Question: I have an interface laid out in storyboard, and one of my controllers gets pushed into the ... . I cannot seem to find a way to set it's navigation item's title. It is set up in the storyboard, but does not appear.
Here's the structure Tabbar > relationship to Navigation controller> relationship to view controller
'''
self.navigationItem.title = @"DOES NOT WORK";
UINavigationBar *moreNavigationBar = self.tabBarController.moreNavigationController. navigationBar;
moreNavigationBar.topItem.title = @"SETS THE BACK BUTTON TITLE";
'''

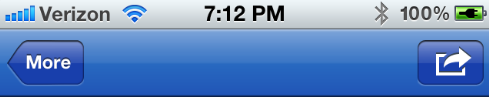
Answer: Unless you have custom code inside the tab bar that hides the title, you just have to change the 'title' property of the being displayed. That can easily be done inside the storyboard editor.